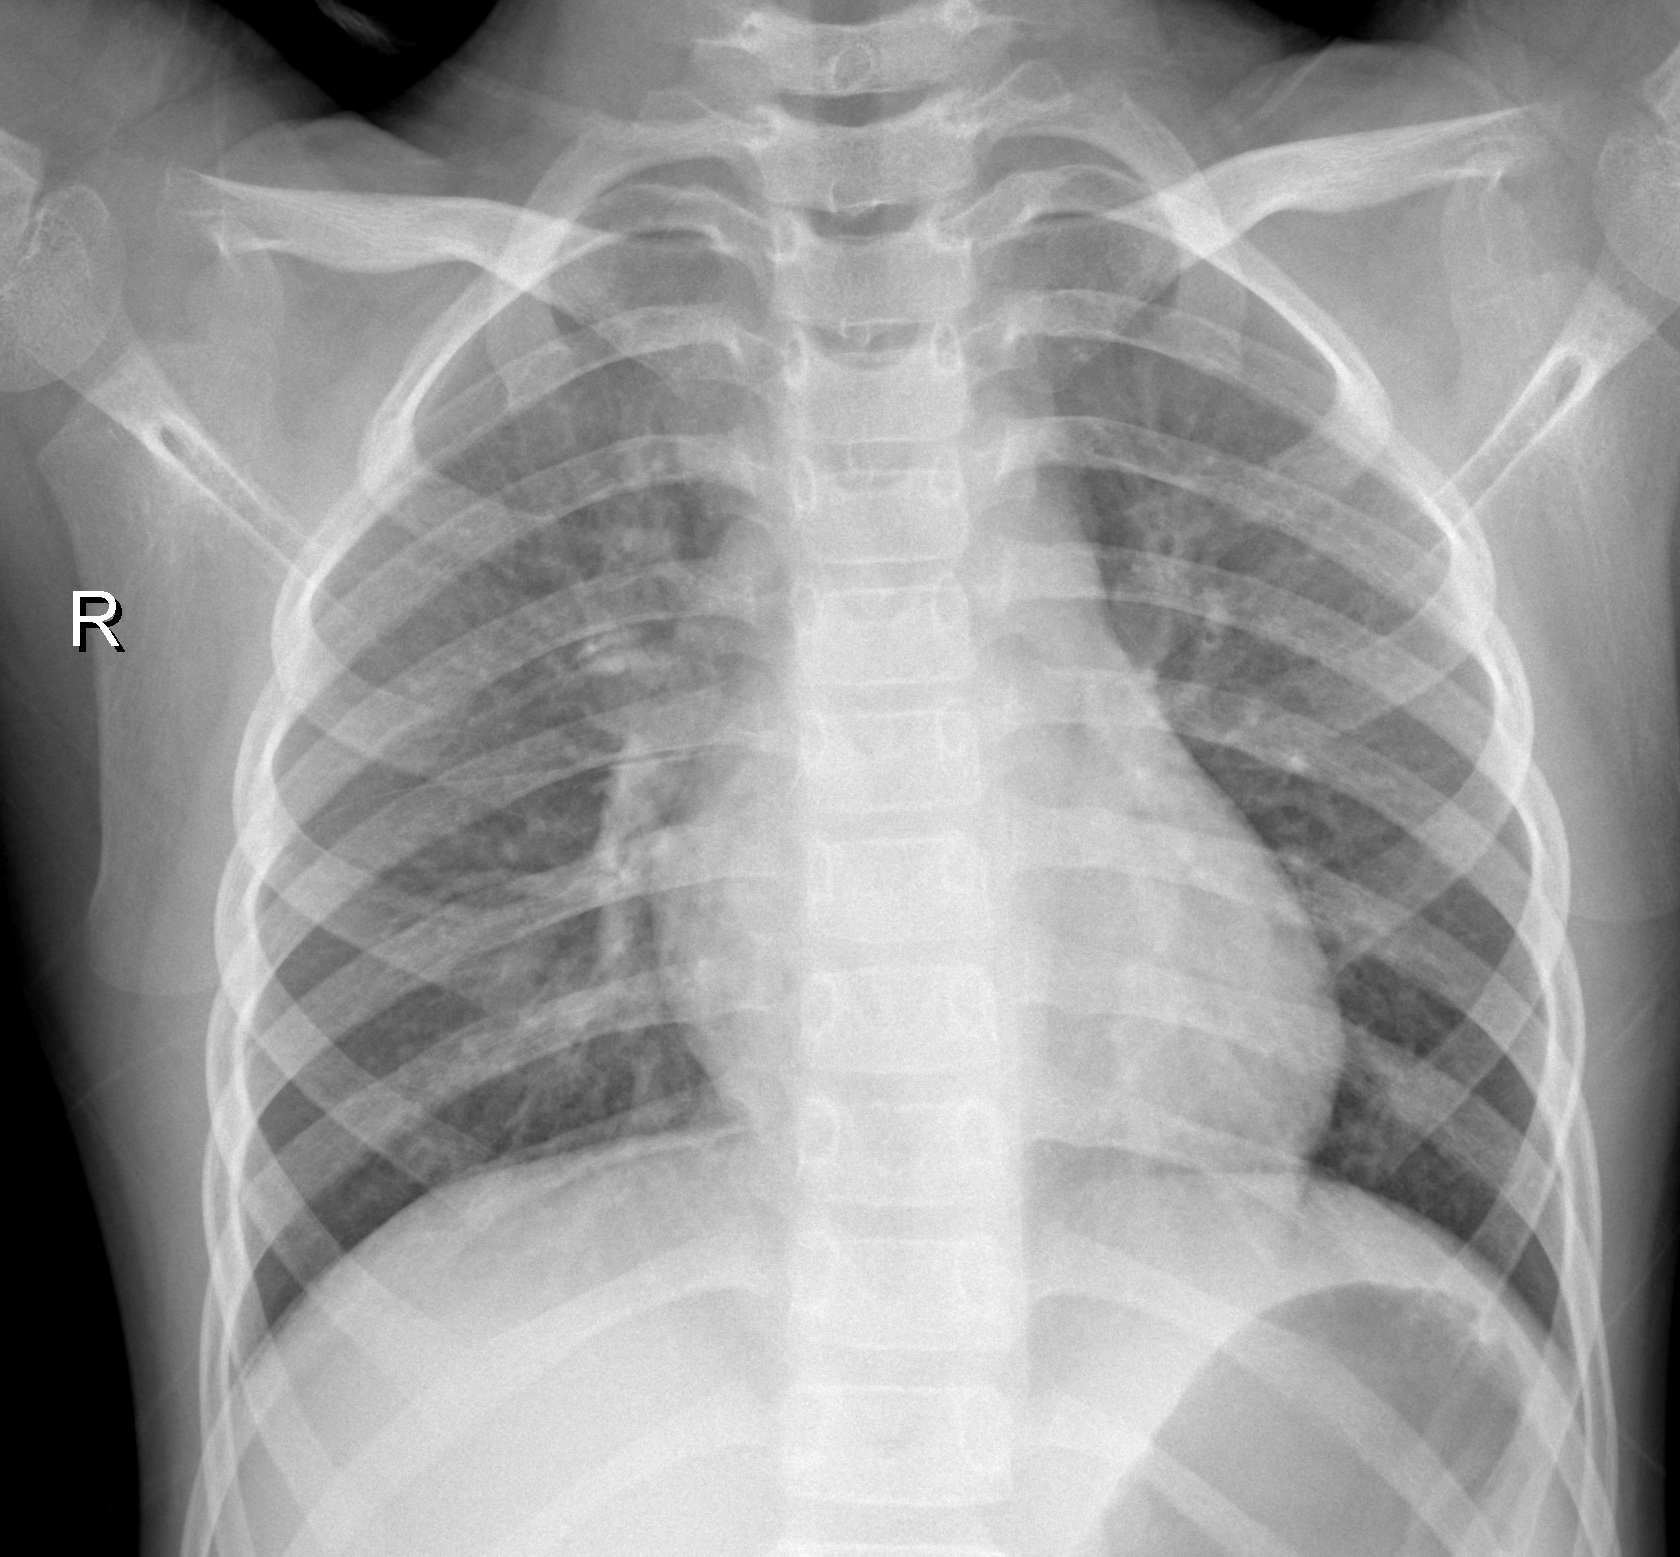
Diagnosis: NORMAL